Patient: sex M, age 37
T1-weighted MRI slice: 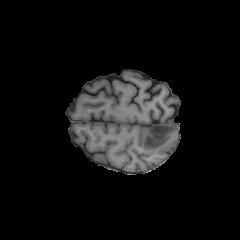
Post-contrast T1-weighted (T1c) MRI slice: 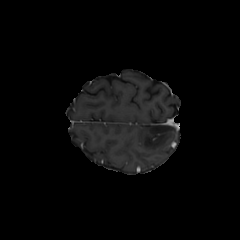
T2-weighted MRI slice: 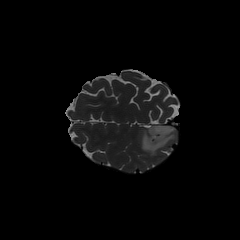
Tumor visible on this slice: yes
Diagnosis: Astrocytoma, IDH-mutant
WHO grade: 2